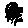
Label: tree